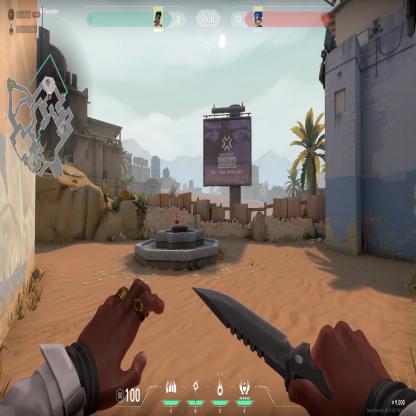
Label: enemy